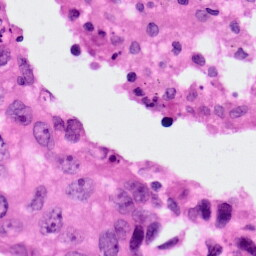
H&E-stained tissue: Lung